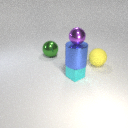
small purple metal sphere above large blue metal cylinder